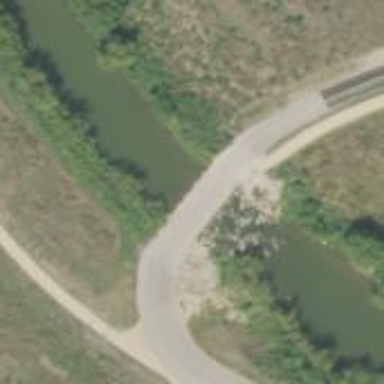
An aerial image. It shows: Low water crossing bridge on residential road.